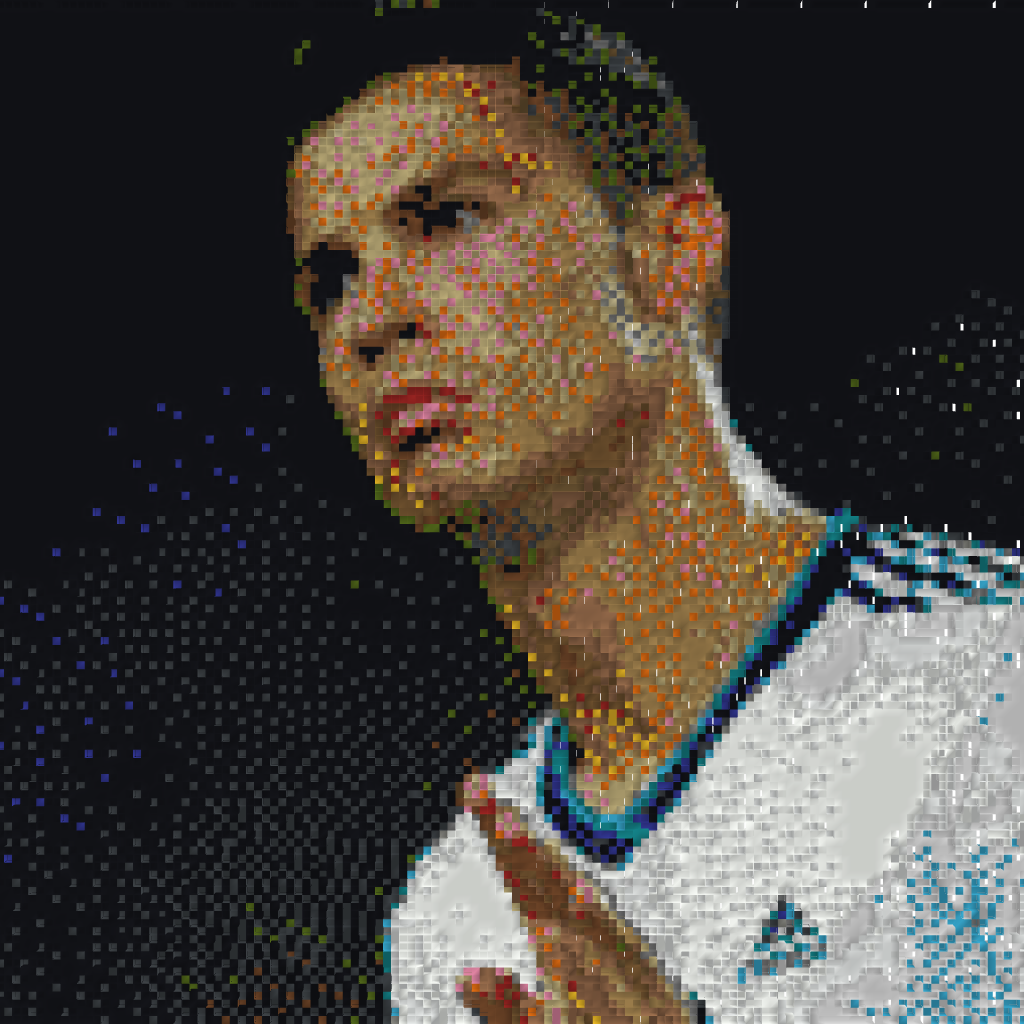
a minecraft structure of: RONALDO .